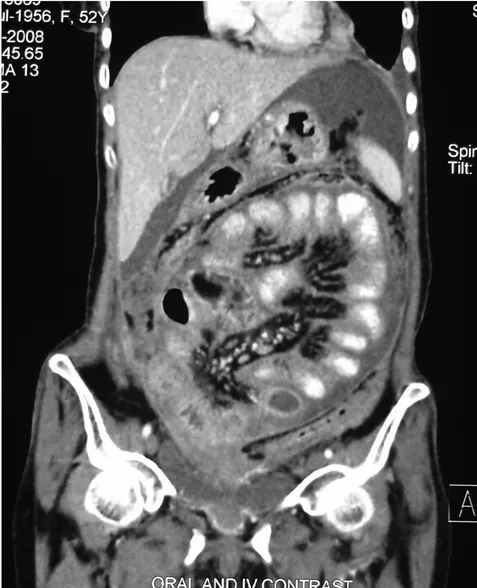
Coronal reformatted. Images reveal a 3-mm-thick membrane encasing the small bowel loops and forming a saclike structure.
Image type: radiology (ct)